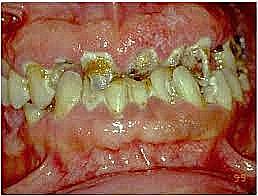
Condition: Gingivitis